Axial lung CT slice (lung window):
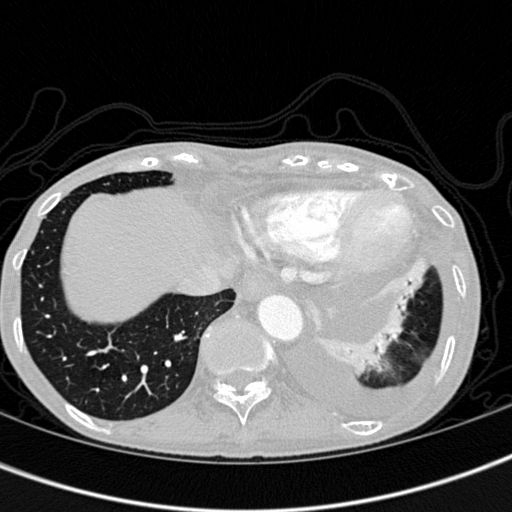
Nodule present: no